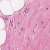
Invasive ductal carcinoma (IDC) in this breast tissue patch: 0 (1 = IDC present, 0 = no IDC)